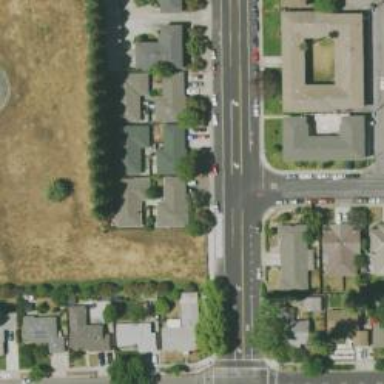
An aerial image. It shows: Secondary road with asphalt surface passing through residential area.